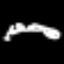
Label: squiggle